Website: crate-barrel
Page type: customer-info-address
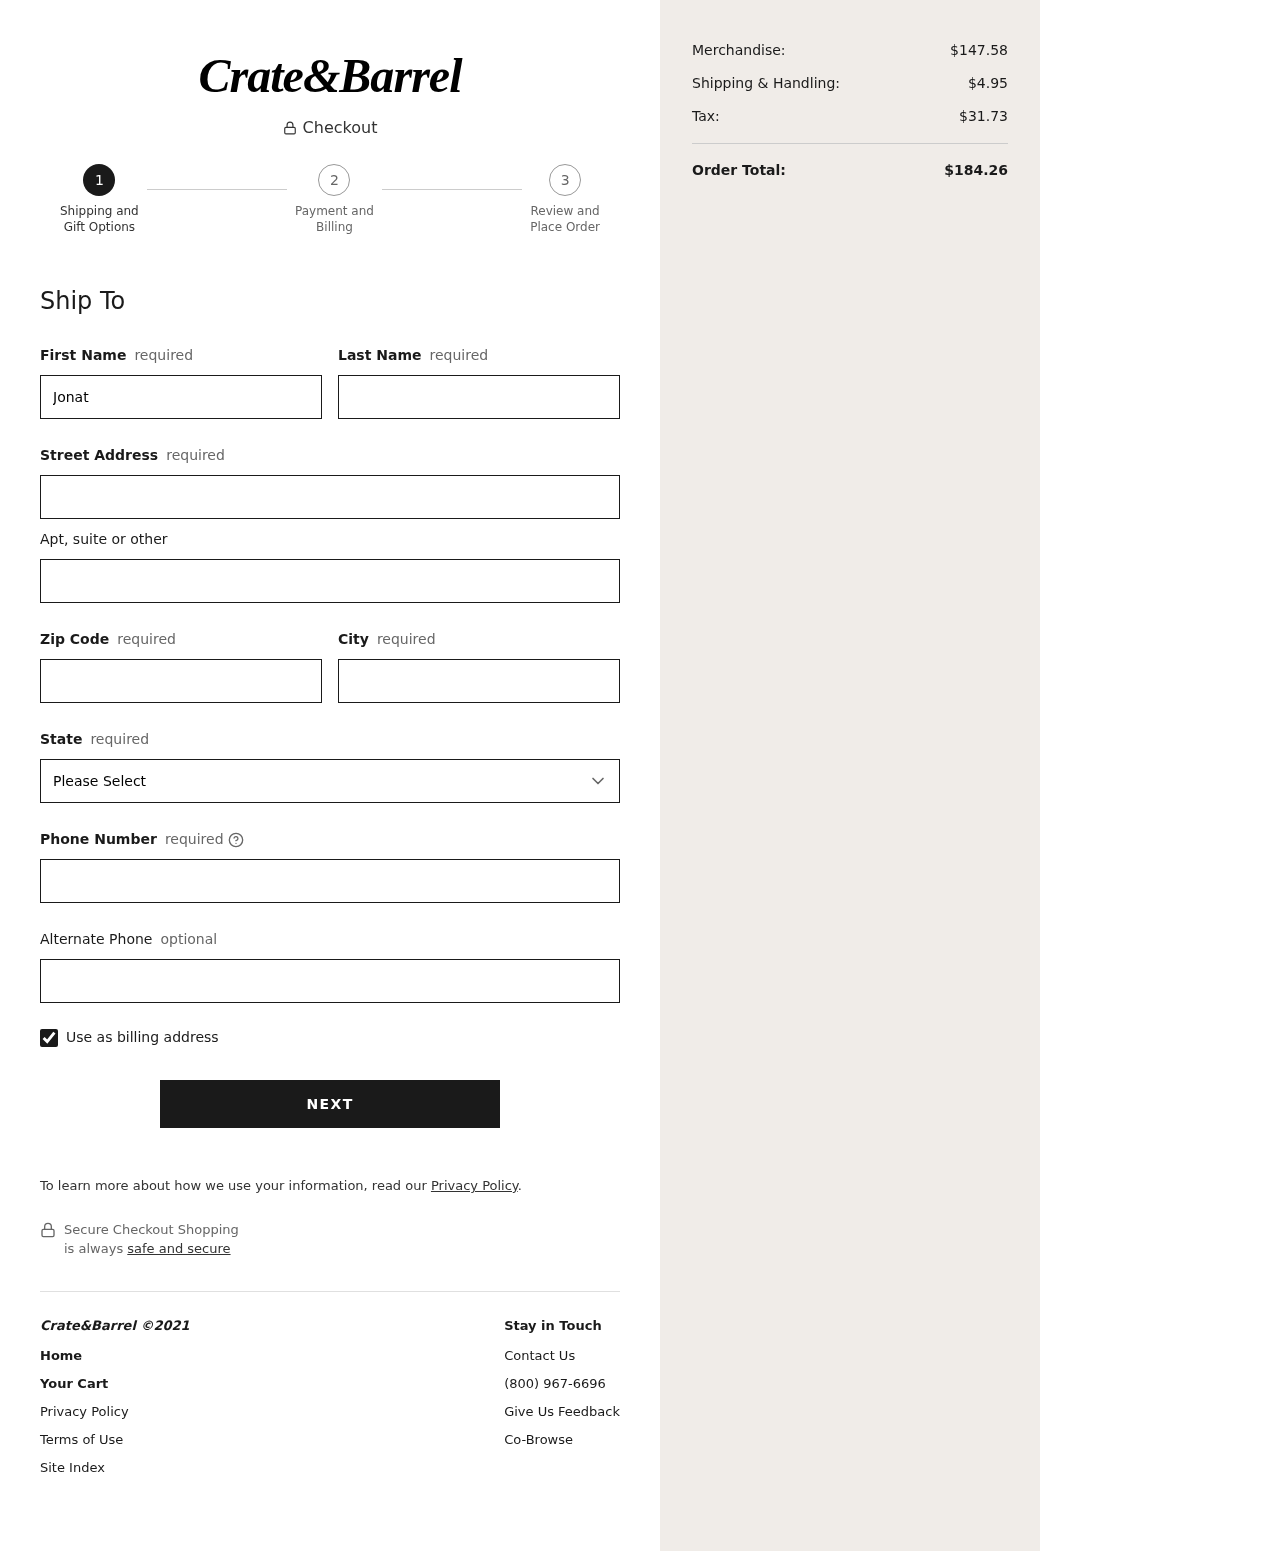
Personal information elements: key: PII_STATE
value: Wisconsin
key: PII_FIRSTNAME
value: Jonathan
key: PII_LASTNAME
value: Rodriguez
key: PII_STREET
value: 66253 Oliver Shoal
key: PII_STREET2
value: Suite 880
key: PII_POSTCODE
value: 50601
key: PII_CITY
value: West Melanieton
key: PII_PHONE
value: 5206885975
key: PII_PHONE_ALT
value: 6084610961
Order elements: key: ORDER_SUBTOTAL
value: $147.58
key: ORDER_SHIPPING_COST
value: $4.95
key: ORDER_TAX
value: $31.73
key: ORDER_TOTAL
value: $184.26